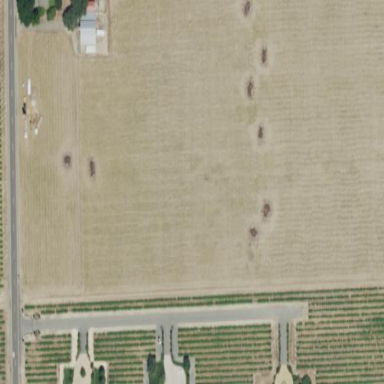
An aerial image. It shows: Vineyard with grape crops.